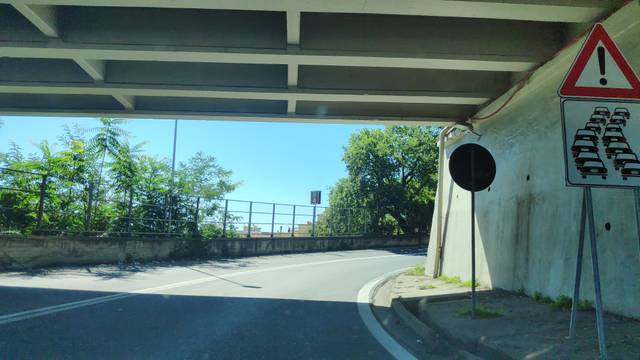
Region: Italy
Coordinates: 40.686, 14.762